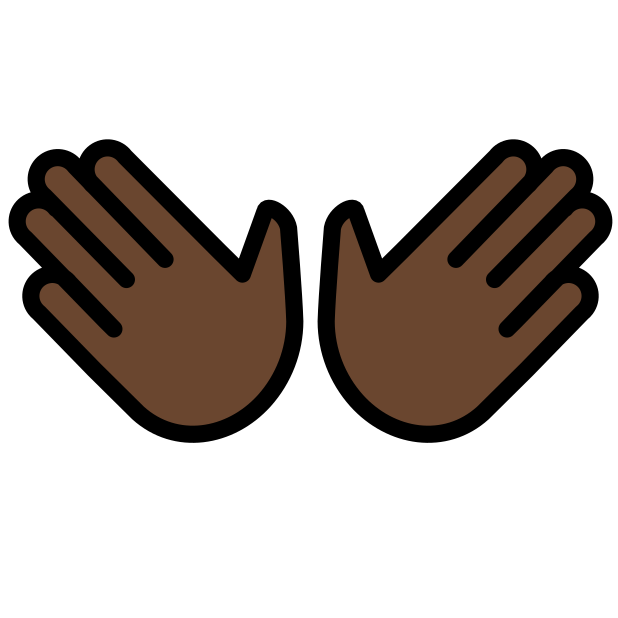
open hands: dark skin tone